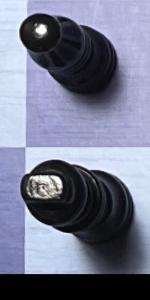
Label: King_Black